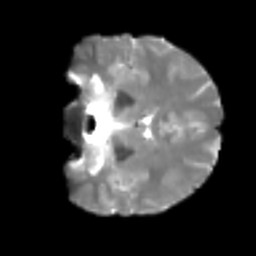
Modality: T2w
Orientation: coronal
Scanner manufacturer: siemens
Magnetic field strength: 3 T
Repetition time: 4 s
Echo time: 0.0594 s